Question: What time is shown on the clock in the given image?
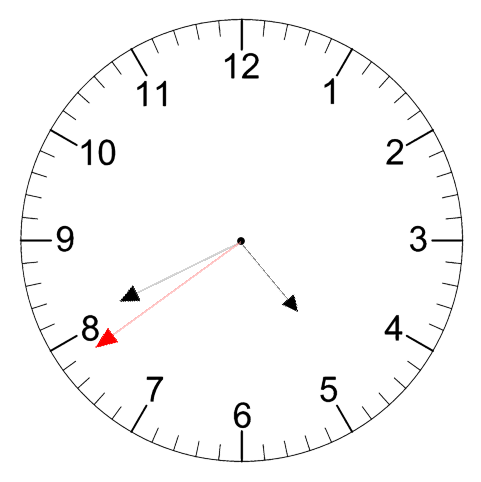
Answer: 04:40:39